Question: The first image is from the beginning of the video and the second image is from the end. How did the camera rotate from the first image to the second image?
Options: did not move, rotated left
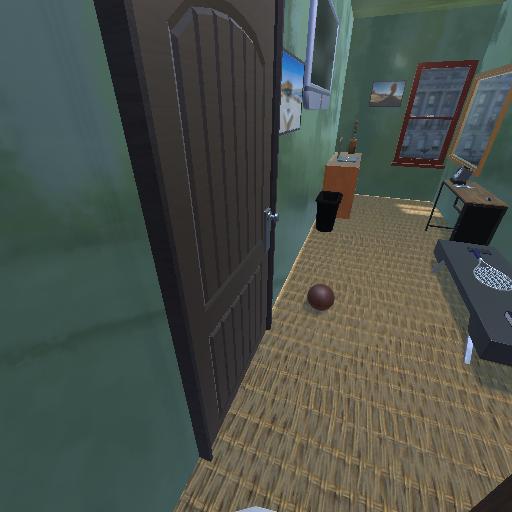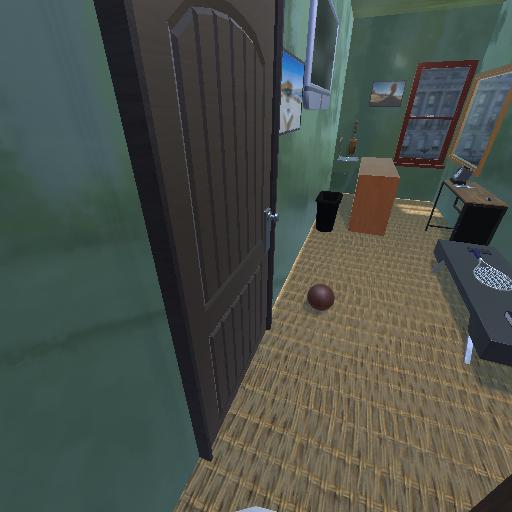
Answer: did not move